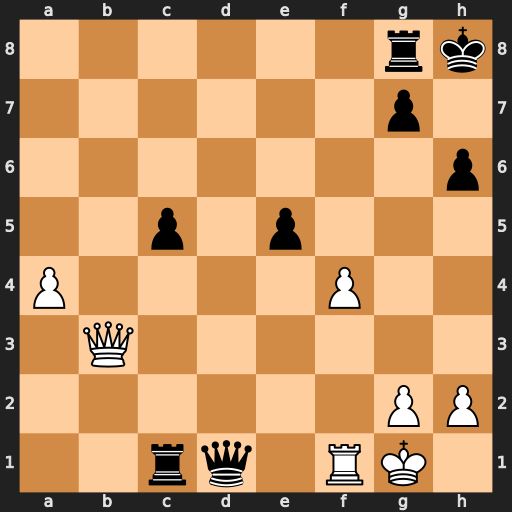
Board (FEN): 6rk/6p1/7p/2p1p3/P4P2/1Q6/6PP/2rq1RK1
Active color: w
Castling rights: -
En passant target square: -
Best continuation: Rxd1 c4 Qf3